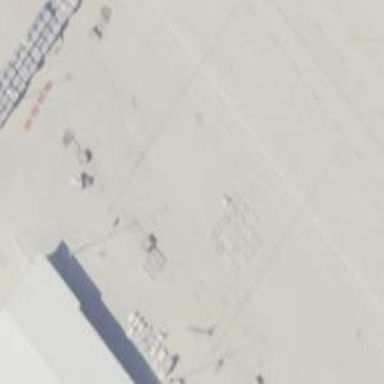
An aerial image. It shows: Airport gate.